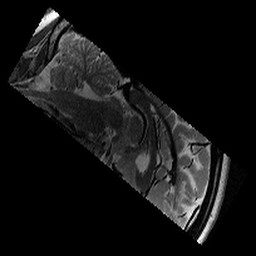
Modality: T2w
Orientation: sagittal
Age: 13
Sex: male
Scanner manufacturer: siemens
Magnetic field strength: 3 T
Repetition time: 9.23 s
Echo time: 0.067 s